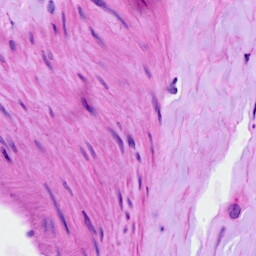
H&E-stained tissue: Ovarian